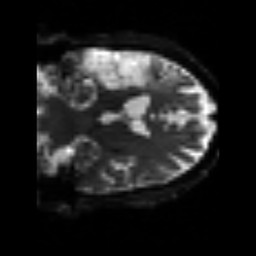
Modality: sbref
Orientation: coronal
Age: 56
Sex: male
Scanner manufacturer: siemens
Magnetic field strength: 3 T
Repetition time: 3.2 s
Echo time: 0.081 s